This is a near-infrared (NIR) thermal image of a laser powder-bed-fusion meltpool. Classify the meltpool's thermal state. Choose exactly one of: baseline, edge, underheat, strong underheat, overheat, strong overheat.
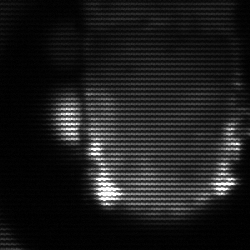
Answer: baseline